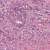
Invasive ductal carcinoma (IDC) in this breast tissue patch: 1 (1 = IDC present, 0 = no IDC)